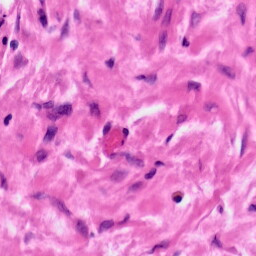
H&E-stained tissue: Ovarian